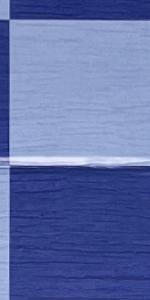
Label: Empty